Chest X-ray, AP view. Patient: 55 years old, sex M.
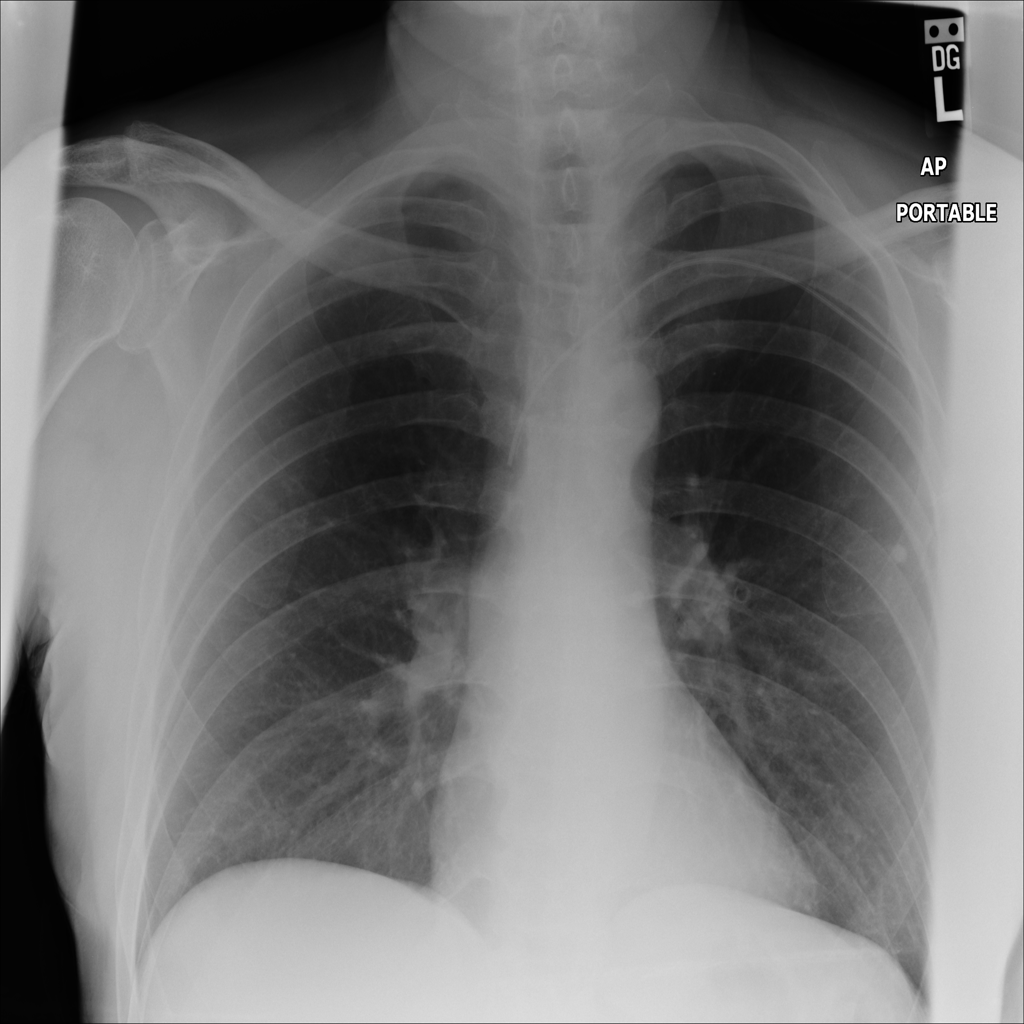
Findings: No Finding